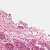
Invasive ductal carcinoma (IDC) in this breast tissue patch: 1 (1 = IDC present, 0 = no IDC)